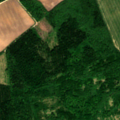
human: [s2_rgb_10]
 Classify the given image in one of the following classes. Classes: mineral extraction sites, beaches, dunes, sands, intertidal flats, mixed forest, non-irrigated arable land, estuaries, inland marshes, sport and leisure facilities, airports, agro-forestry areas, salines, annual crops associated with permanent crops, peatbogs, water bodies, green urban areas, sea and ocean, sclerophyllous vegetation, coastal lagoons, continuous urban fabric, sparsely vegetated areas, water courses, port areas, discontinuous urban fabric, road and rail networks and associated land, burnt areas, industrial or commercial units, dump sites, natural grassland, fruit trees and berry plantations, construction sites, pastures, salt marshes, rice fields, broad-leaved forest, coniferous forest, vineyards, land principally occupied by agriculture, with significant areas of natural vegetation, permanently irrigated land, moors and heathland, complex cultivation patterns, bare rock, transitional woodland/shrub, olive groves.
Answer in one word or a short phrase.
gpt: non-irrigated arable land, land principally occupied by agriculture, with significant areas of natural vegetation, broad-leaved forest, mixed forest, transitional woodland/shrub